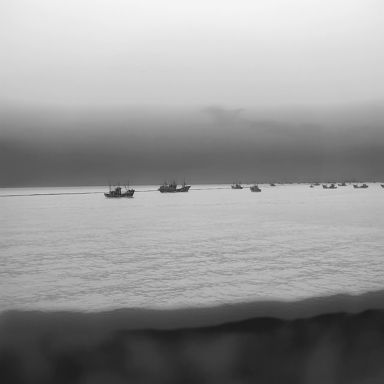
There are nine bulk_carriers in the infrared image.